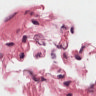
Metastatic tissue present: no